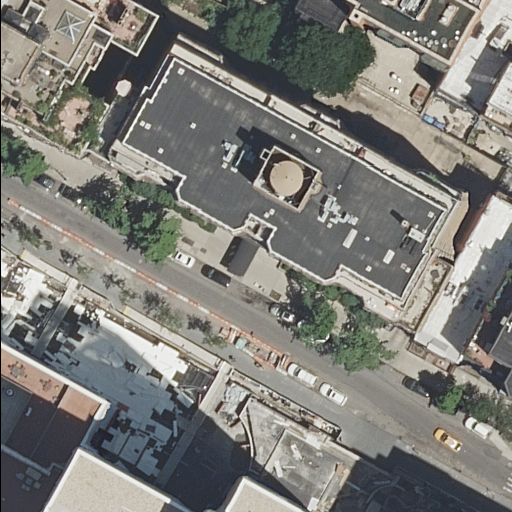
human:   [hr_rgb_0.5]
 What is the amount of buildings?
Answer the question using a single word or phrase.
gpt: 8

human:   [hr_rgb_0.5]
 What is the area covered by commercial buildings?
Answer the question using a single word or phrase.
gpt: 0m2

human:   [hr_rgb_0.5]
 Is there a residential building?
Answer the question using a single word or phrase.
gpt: yes

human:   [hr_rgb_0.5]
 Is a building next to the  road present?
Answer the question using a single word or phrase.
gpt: yes

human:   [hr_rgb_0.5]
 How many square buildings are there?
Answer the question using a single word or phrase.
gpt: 0

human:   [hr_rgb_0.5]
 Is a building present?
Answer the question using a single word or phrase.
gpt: yes

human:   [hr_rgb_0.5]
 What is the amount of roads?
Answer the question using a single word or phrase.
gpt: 1

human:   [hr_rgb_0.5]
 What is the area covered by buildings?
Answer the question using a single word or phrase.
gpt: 8808m2

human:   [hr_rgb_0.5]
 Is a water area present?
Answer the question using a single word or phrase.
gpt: no

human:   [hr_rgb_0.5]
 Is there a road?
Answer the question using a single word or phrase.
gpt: yes

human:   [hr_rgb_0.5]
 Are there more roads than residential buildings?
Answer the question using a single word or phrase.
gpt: no

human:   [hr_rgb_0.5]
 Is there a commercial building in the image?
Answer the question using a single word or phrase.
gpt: no

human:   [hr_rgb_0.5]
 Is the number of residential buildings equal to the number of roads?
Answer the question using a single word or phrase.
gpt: no

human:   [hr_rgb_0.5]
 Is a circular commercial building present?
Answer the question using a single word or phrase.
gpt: no

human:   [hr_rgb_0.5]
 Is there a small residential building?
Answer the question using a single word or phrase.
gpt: yes

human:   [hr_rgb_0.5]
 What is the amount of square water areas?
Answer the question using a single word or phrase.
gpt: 0

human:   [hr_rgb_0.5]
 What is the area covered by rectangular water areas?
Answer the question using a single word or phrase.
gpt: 0m2

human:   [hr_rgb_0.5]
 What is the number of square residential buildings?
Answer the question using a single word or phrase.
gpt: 0

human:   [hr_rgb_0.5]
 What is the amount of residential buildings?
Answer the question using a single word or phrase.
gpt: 8

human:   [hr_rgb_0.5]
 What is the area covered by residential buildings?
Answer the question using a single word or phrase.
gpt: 8808m2

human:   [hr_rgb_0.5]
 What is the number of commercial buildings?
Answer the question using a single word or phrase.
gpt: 0

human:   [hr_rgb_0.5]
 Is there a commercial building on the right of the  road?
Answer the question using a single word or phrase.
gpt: no

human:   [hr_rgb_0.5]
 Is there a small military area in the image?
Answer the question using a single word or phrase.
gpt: no

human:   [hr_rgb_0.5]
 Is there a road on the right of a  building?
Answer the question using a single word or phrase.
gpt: no

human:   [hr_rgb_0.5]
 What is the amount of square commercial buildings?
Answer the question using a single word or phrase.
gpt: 0

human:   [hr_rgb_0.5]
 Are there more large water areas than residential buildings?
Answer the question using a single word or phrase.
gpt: no

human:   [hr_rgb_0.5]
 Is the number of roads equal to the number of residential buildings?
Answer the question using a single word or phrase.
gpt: no

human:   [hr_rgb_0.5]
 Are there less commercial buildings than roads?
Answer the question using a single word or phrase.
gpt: yes

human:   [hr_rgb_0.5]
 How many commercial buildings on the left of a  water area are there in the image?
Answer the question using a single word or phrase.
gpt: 0

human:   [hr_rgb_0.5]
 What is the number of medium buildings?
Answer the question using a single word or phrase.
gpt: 3

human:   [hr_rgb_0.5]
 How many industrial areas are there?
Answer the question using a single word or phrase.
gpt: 0

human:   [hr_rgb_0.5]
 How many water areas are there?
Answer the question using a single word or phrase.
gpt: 0

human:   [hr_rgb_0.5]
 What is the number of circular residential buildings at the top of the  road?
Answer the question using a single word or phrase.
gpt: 0

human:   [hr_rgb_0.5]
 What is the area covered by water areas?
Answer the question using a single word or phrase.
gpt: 0m2

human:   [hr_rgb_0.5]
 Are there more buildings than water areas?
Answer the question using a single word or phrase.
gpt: yes

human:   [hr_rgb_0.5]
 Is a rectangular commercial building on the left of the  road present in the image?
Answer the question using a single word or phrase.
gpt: no

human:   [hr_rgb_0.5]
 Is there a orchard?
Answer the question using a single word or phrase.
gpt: no

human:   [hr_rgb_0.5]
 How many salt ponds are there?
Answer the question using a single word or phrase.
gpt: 0

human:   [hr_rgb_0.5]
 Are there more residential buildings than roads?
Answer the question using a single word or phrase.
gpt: yes

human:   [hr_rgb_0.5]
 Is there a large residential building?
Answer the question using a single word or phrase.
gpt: yes

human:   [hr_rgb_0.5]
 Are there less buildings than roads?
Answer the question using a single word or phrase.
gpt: no

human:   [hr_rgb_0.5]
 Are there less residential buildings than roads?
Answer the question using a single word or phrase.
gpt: no

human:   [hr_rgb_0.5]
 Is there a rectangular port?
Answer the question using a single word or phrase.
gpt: no

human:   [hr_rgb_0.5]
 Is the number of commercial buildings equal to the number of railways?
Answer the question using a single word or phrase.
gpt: yes

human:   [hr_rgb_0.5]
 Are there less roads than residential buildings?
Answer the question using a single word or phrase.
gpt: yes

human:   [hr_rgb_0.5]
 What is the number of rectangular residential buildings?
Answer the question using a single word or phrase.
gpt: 2

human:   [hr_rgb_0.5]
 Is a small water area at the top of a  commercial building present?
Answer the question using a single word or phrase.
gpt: no

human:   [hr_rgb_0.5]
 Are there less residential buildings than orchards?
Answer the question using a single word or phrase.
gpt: no

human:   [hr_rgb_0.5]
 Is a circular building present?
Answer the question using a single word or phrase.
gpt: no

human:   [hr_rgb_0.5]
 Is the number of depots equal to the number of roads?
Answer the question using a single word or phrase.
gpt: no

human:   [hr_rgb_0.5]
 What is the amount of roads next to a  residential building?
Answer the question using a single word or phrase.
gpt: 1

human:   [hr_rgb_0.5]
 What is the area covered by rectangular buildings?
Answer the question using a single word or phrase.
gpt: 413m2

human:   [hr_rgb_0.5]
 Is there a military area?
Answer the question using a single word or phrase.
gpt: no

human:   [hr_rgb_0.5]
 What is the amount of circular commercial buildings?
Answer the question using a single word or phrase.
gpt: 0

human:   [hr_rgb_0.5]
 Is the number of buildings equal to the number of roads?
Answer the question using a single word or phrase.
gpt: no

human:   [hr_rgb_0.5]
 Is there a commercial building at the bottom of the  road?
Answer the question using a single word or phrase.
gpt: no

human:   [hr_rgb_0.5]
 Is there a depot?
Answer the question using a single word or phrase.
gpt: no

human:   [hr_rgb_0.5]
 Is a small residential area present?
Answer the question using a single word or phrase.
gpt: no

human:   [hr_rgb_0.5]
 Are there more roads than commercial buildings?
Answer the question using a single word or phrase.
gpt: yes

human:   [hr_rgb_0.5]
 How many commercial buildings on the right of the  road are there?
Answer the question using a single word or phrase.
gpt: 0

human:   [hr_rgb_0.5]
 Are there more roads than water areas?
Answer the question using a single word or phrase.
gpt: yes

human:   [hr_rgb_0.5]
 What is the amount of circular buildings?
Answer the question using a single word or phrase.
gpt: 0

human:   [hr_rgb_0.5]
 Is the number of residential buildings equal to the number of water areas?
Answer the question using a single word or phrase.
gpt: no

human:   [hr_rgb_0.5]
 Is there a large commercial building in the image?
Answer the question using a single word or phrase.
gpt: no